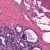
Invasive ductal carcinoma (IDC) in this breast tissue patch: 0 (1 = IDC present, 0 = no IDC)